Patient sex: F
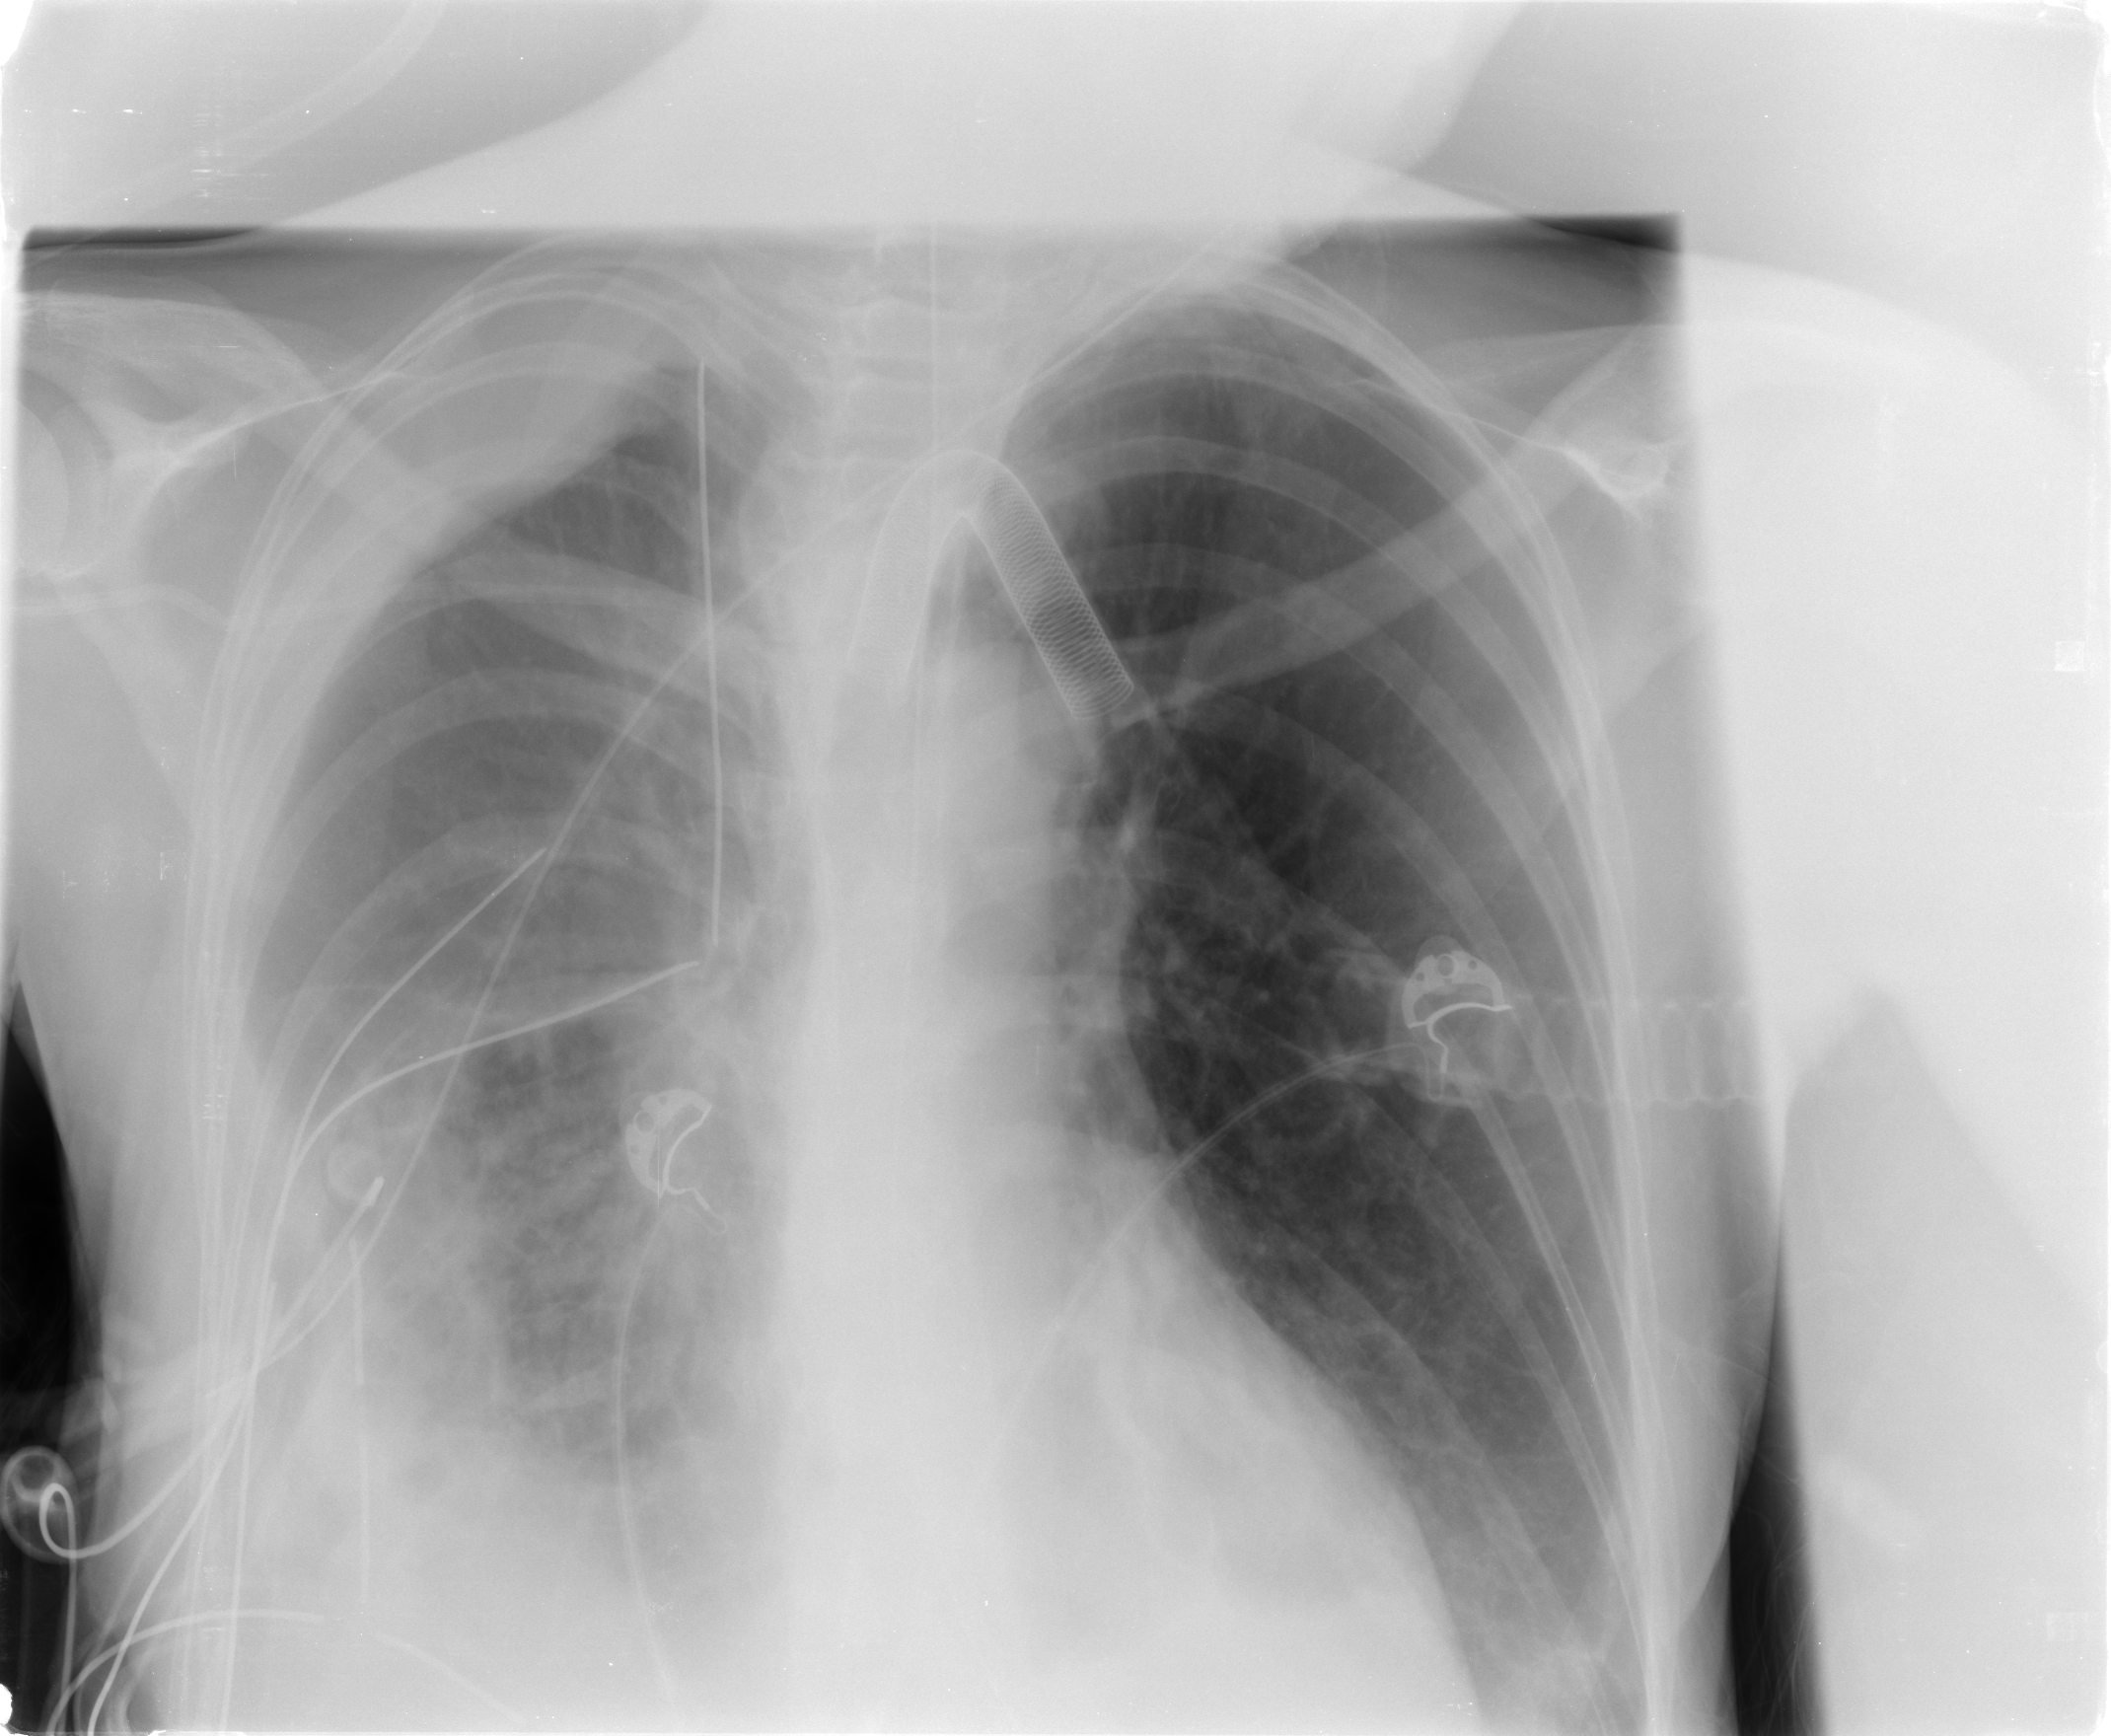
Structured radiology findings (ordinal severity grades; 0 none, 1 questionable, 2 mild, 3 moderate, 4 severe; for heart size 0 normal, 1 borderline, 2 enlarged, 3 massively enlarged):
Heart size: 0
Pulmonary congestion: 0
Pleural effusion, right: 3
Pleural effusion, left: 2
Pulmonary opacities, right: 4
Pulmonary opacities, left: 0
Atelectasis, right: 3
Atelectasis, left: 0